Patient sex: M
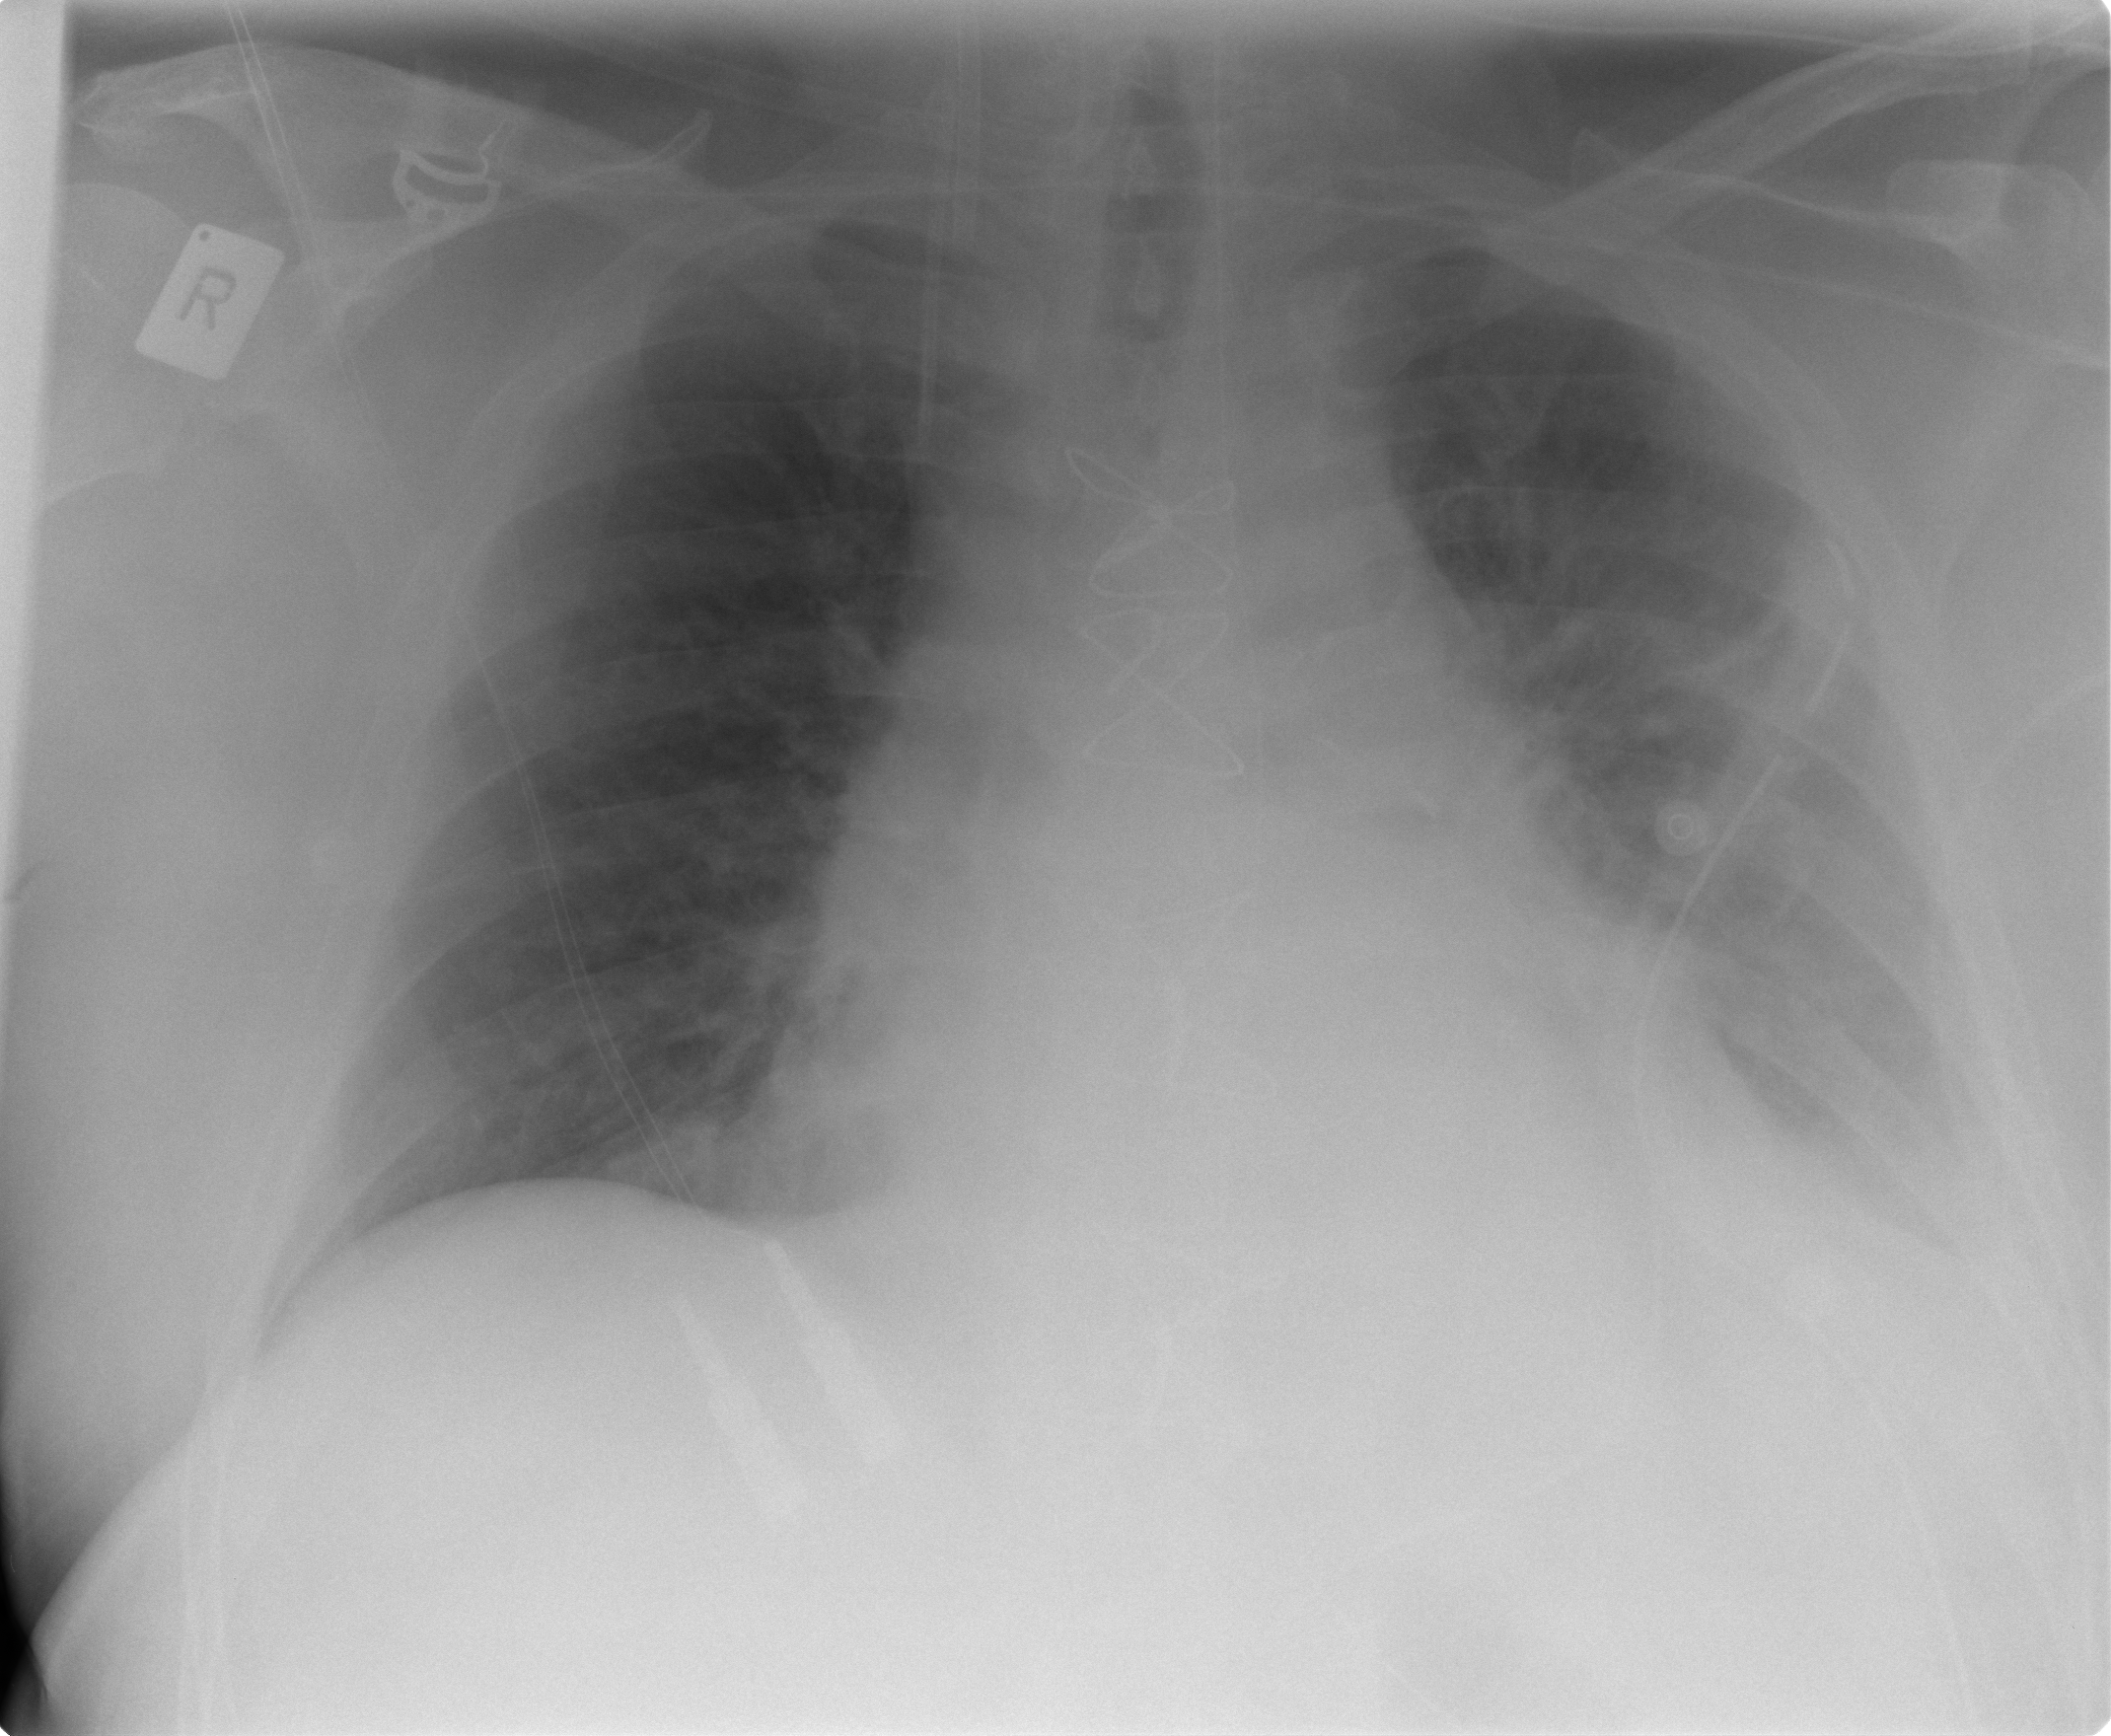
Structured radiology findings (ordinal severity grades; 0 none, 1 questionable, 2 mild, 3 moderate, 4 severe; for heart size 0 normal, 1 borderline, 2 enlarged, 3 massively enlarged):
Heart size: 2
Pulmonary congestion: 3
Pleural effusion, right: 0
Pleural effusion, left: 2
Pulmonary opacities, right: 1
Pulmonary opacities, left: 1
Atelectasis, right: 2
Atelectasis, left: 2